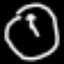
Label: clock